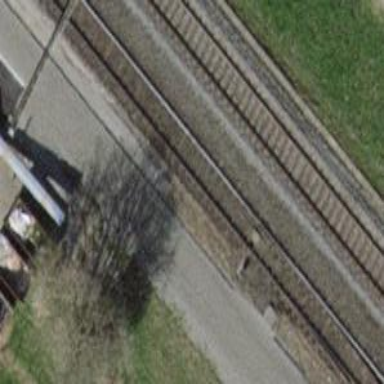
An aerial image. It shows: Railway switch.